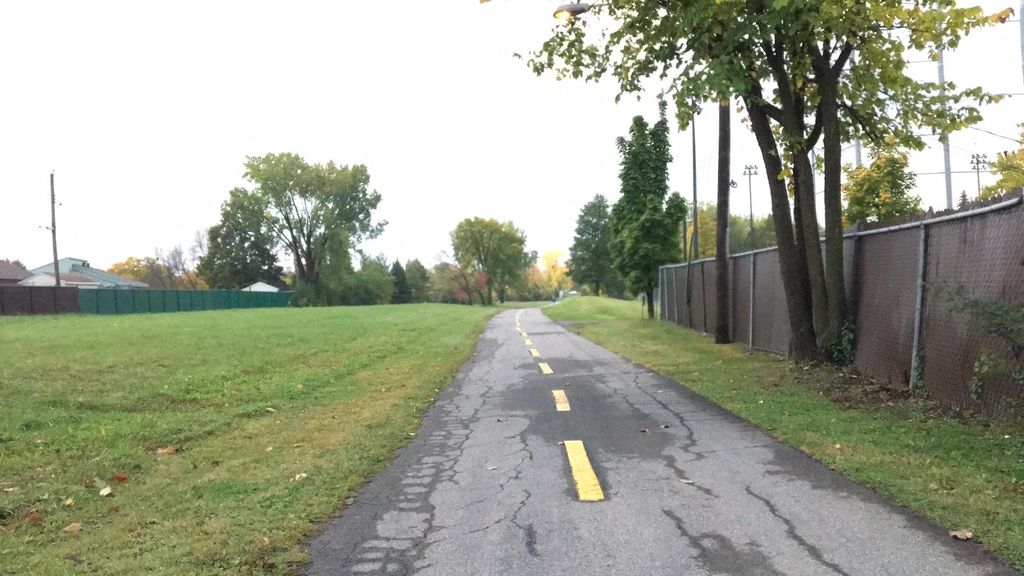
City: montreal